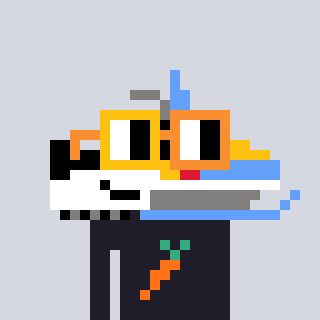
a pixel art character with square yellow and orange glasses, a snowmobile-shaped head and a grayscale-colored body on a cool background